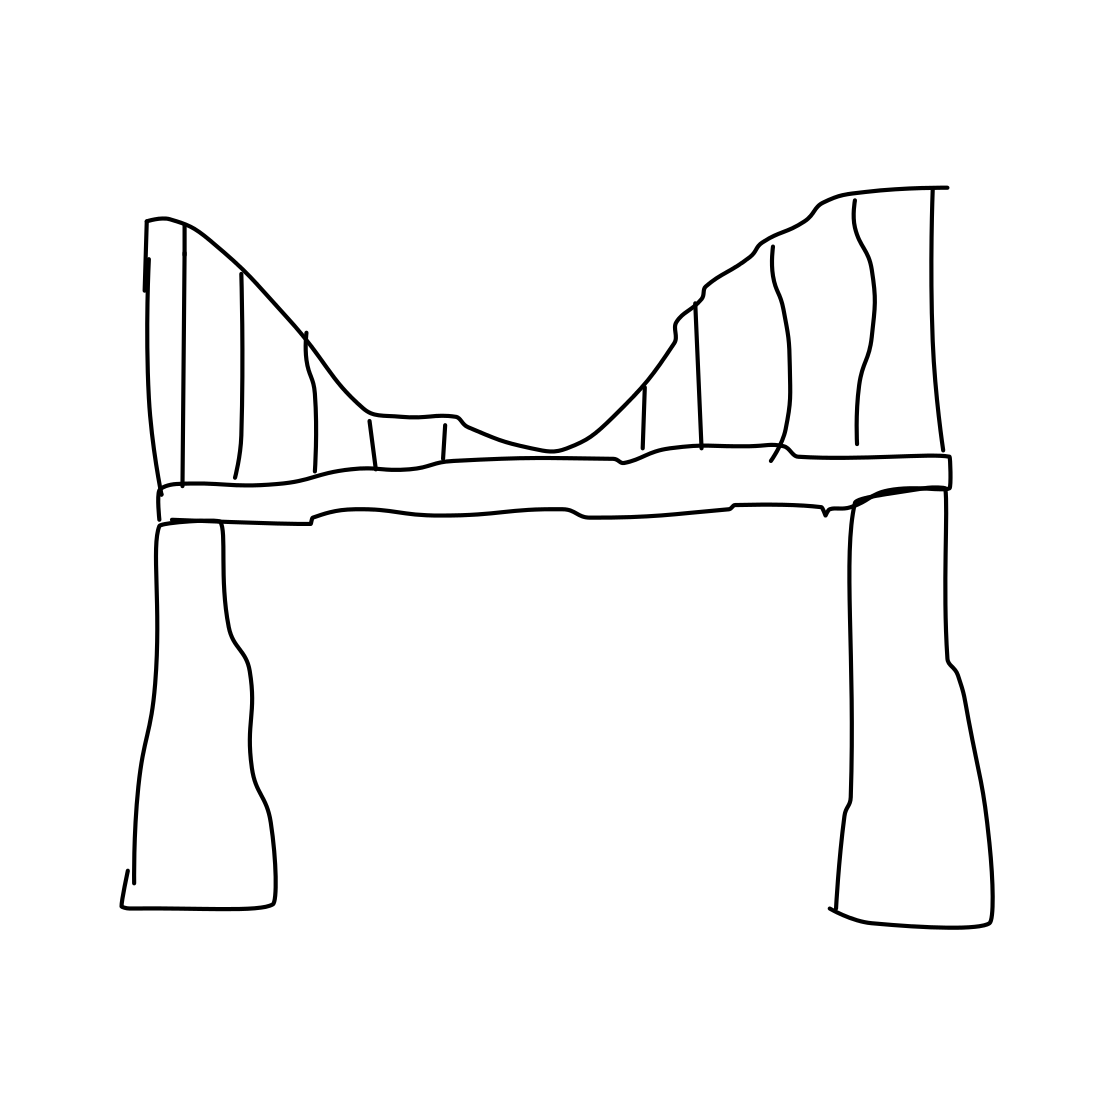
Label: bridge